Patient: sex M, age 47
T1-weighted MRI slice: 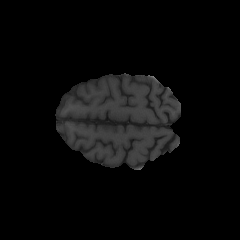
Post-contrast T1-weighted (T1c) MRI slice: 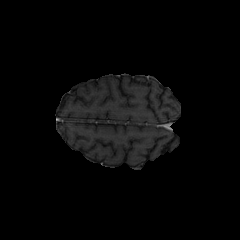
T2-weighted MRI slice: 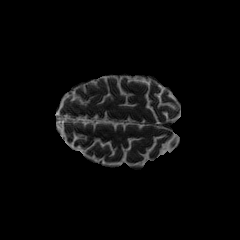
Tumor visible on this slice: no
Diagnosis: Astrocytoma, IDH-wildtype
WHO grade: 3